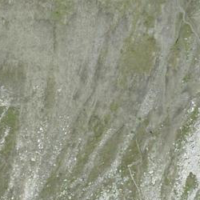
EUNIS habitat code: 48
Species observed at this site:
Saxifraga bryoides